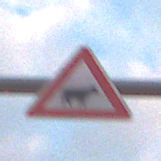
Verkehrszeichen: ViehtriebLinks
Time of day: SunriseSunset
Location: Outdoor (Nature)
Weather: PartlyCloudy
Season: NotSpecified
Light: Natural